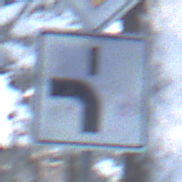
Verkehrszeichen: VerlaufVorfahrtsstrasse5
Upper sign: Vorfahrtsstrasse
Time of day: MorningAfternoon
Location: Outdoor (Nature)
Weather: Clear
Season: Winter
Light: Natural